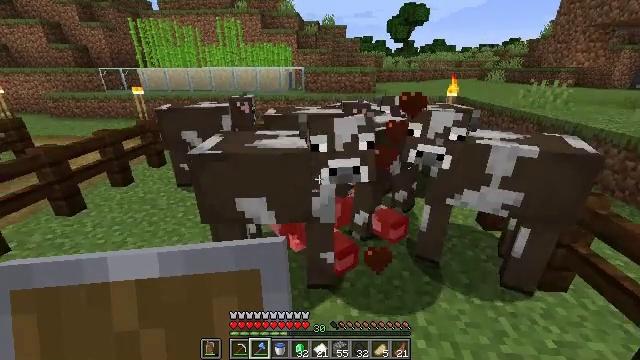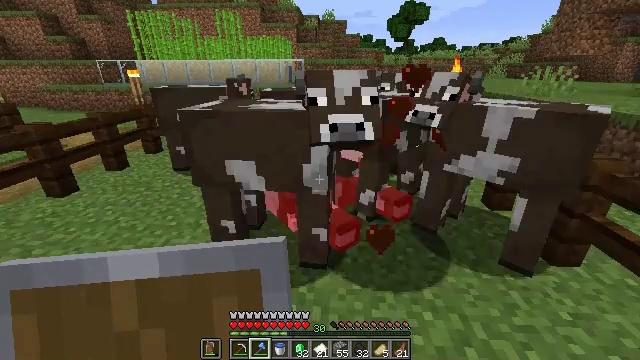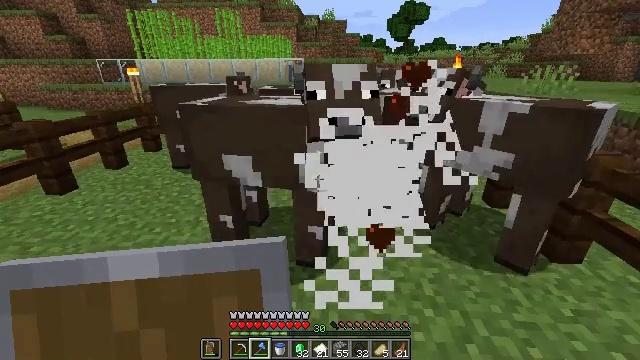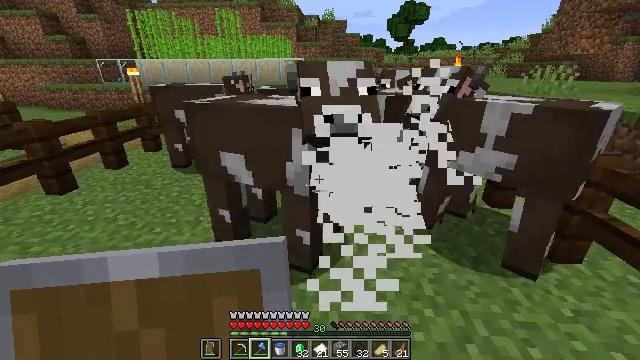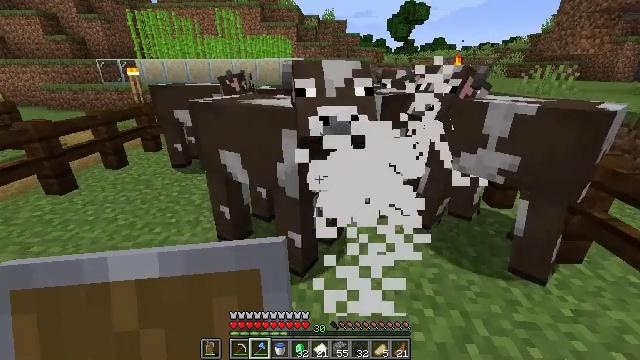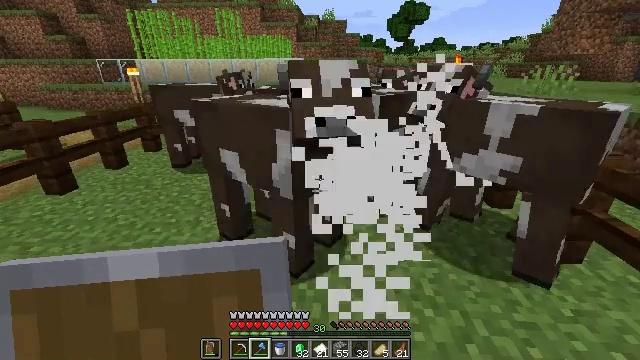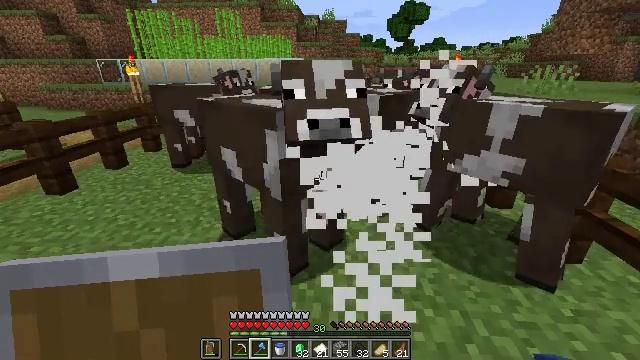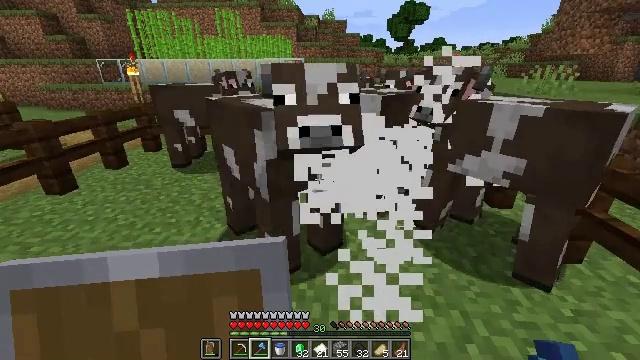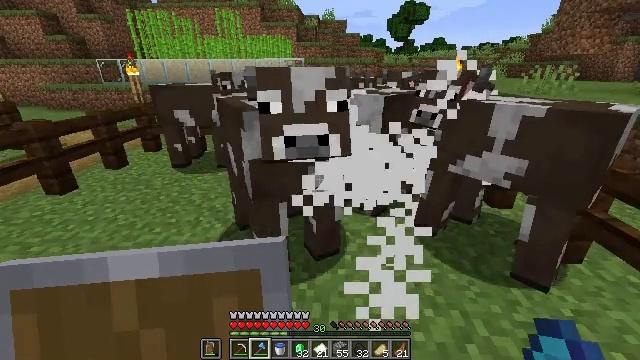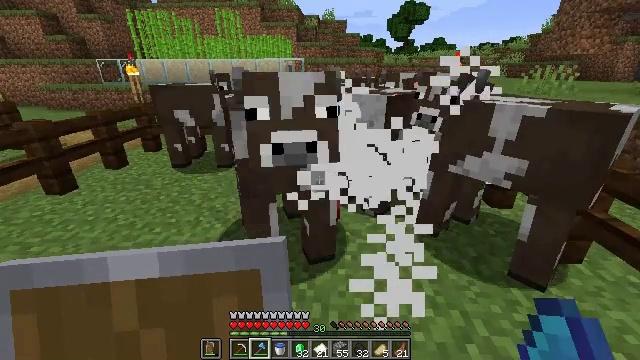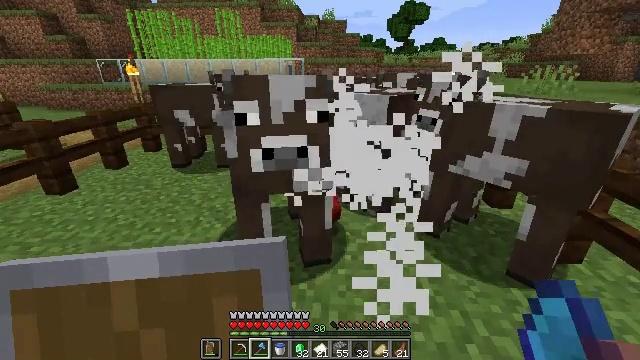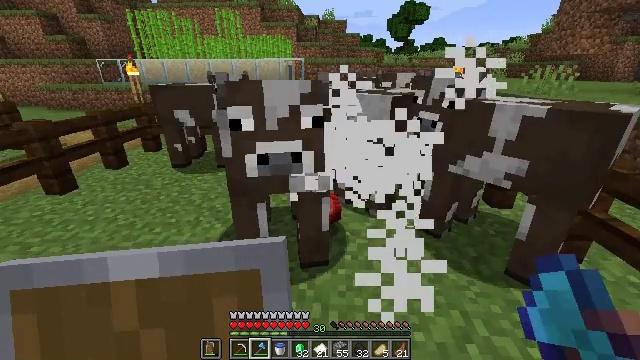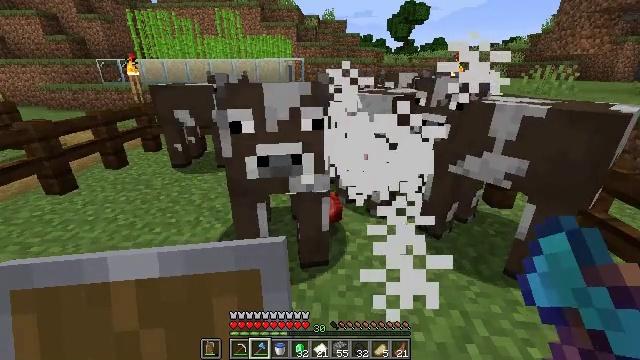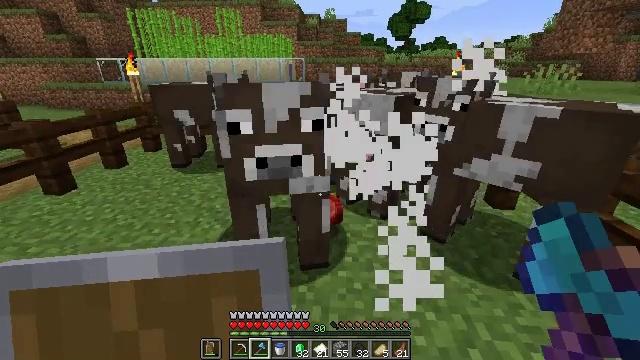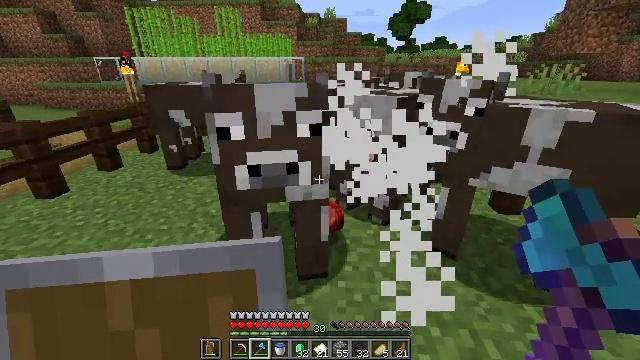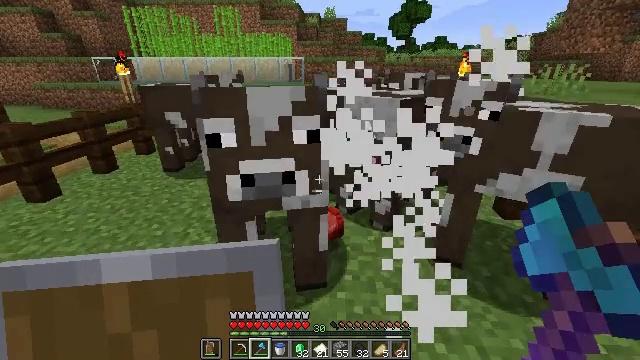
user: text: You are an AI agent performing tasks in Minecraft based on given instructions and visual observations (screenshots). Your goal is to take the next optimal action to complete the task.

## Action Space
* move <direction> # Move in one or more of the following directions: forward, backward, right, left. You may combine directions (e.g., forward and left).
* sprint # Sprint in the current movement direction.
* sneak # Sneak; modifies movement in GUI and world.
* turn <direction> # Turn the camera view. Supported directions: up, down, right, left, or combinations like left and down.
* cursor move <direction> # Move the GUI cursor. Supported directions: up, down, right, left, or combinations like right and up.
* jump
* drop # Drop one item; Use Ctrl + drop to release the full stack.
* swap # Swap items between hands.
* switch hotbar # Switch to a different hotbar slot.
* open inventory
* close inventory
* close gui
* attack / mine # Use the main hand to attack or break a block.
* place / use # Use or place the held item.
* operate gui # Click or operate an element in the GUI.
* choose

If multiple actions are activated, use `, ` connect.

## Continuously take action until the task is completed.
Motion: motion action
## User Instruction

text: Hunt a cow.
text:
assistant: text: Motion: no_op
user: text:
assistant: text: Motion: no_op
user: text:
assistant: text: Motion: no_op
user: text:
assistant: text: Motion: no_op
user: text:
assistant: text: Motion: no_op
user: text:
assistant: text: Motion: no_op
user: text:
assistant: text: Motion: no_op
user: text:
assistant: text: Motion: no_op
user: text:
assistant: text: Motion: no_op
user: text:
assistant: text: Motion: no_op
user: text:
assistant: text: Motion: no_op
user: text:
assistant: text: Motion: no_op
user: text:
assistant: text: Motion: move forward
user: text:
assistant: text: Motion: move forward
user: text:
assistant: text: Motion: move forward
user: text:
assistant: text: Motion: move forward, turn down, jump
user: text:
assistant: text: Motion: turn down, jump
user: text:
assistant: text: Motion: turn down, jump
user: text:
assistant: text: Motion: no_op
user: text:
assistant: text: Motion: no_op
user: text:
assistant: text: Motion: no_op
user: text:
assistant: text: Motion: turn down
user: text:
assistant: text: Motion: turn down
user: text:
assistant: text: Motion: no_op
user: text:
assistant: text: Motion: turn left and down, attack / mine
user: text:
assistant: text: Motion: turn down, attack / mine
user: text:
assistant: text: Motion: attack / mine
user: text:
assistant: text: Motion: no_op
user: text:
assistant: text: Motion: no_op
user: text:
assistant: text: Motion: no_op